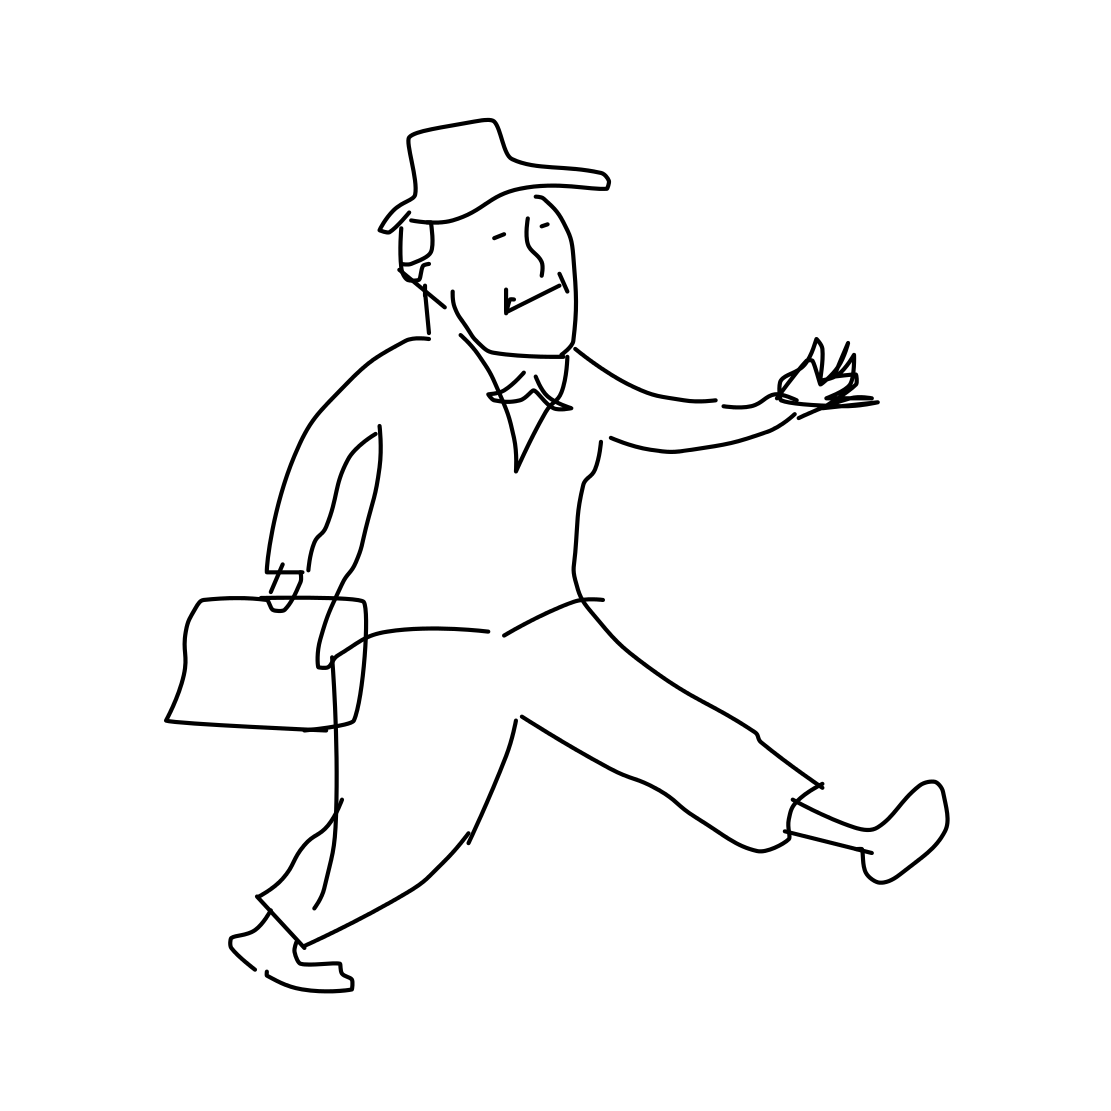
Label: person walking